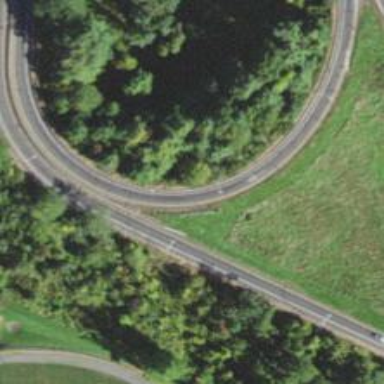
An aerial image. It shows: Motorway link.